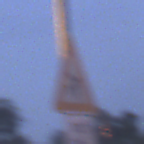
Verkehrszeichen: FlugbetriebLinks
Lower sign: LaengeEinerStrecke3
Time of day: Night
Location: Outdoor (Urban)
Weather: PartlyCloudy
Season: NotSpecified
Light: Artificial